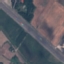
Label: Highway